Question: Count the number of objects in the diagram.
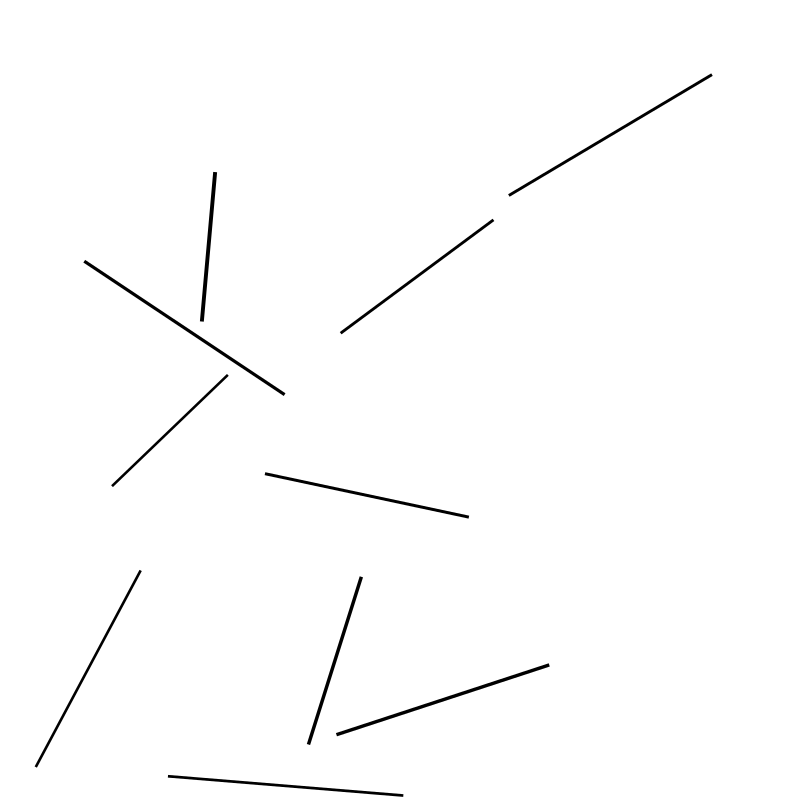
Answer: 10